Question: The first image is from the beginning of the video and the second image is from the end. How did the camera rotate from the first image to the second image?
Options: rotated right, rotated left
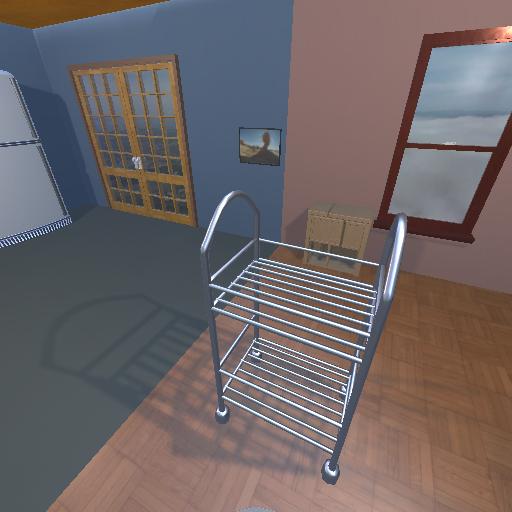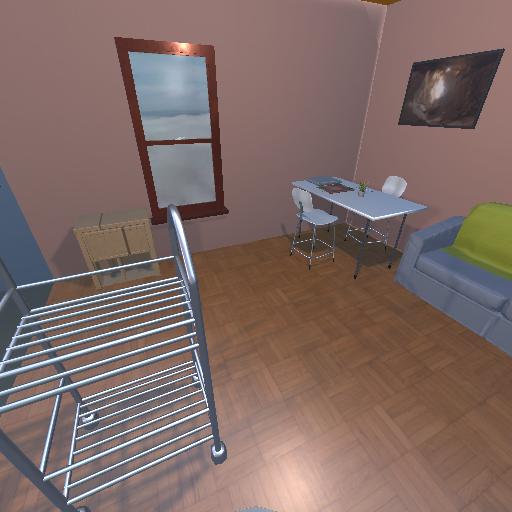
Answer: rotated right